Interaction volume radius: 10 \u00c5
Interaction volume height: 30 \u00c5
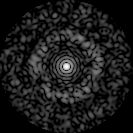
Disorder parameter: 0.8464